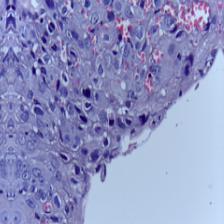
Diagnosis: OSCC